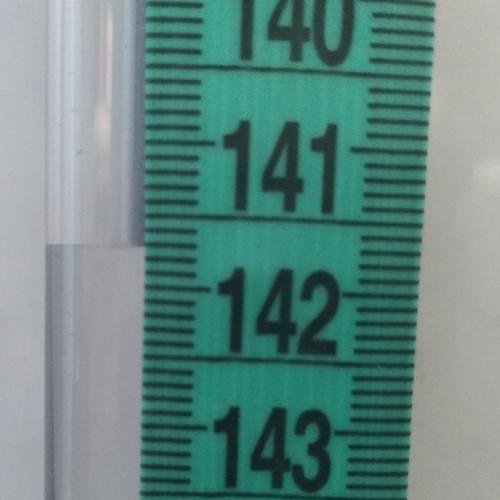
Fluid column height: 141.7 cm